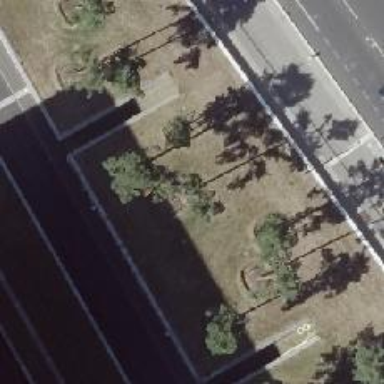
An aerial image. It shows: Evergreen needle-leaved tree.